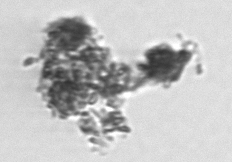
Label: detritus